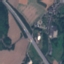
Land use / land cover: Highway